Question: I just ran a demo app on iOS 7 target, this is what I get:

I'm using a storyboard and it looks well in iOS8. Constraints are correct.
I already checked e.g.
<URL>
but the issue in this case is the whole thing, incl. status bar has the offset, no idea what this is. I played around with the layout settings of the view controller in the storyboard without any effect.
I also created a brand new (single view) project, ran it without changing anything, got the same issue. Don't know what can go wrong in a new project concerning autolayout as I can't set any constraints in the root view controller's view...
Any ideas?
Thanks in advance.
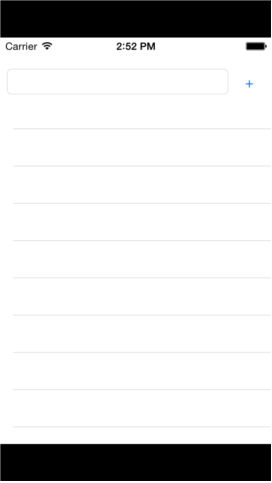
Answer: <URL> to keep your iOS 7 device from running the app in Letterbox mode.
<URL>, which is what I suspect your demo app isn't doing.